Field crop: maize
Growth stage: 1
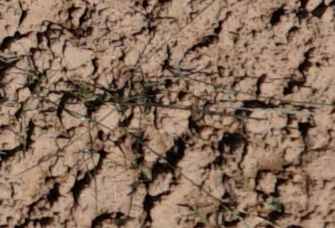
Species: lolium